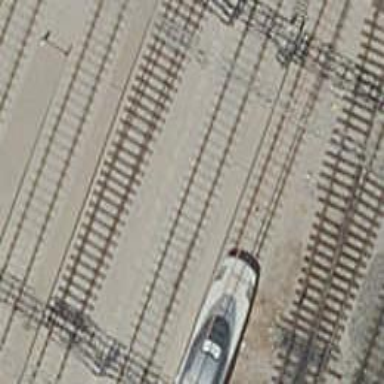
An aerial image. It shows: Rail yard with electrified contact lines for the trains.